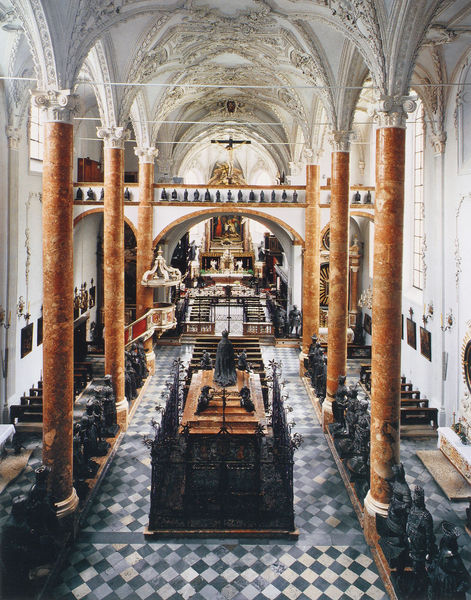
Titel: Grabdenkmal Kaiser Maximilians in der Innsbrucker Hofkirche
Institution: Innsbruck, Hofkirche
Schlagwörter: gemälde, weiß, fenster, hell, marmor, orange, pfeiler, schwarz, säule, säulen, rot, karo, barock, innenraum, gitter, kirche, boden, figur, decke, skulptur, schiff, bilder, bogen, figuren, gestühl, stuck, bronze, foto, bögen, gewölbe, kreuz, schwarzweiss, fliesen, altar, bänke, fries, rauten, kirchenschiff, begräbnis, sarg, statuen, kanzel, kreuzgratgewölbe, grab, jesus, apsis, rundbögen, fresko, grabmal, basilika, kreuzgang, kriche, maximilian, sarkophag, ionica, absiss, spanner, memoria, eckvoluten, marmorsäulen, innsbruck, totengedenken, hallenkriche, trauernede, mander, altar romanisch, 3-schiffig, gesthül